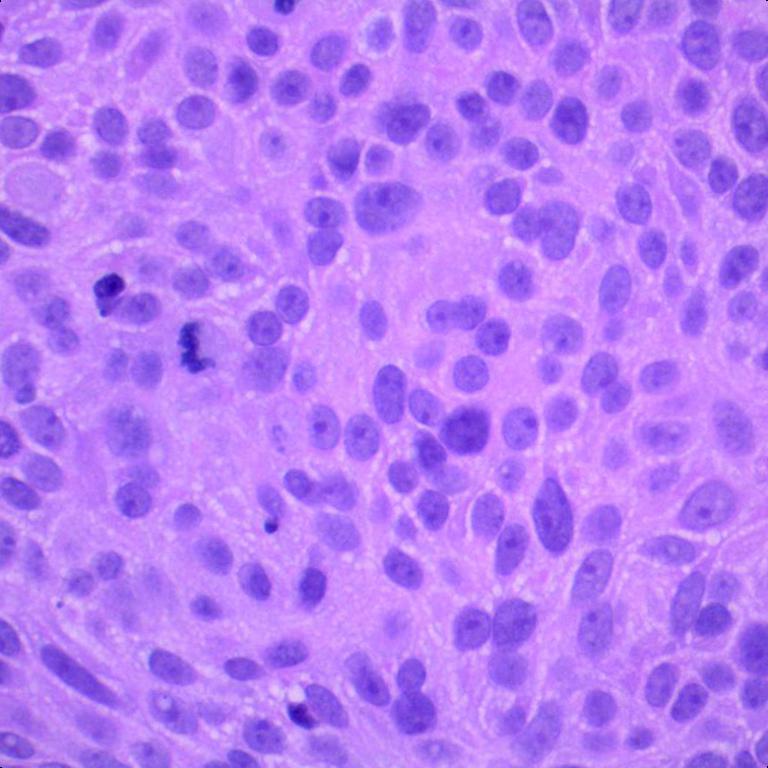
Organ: lung
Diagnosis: squamous carcinomas